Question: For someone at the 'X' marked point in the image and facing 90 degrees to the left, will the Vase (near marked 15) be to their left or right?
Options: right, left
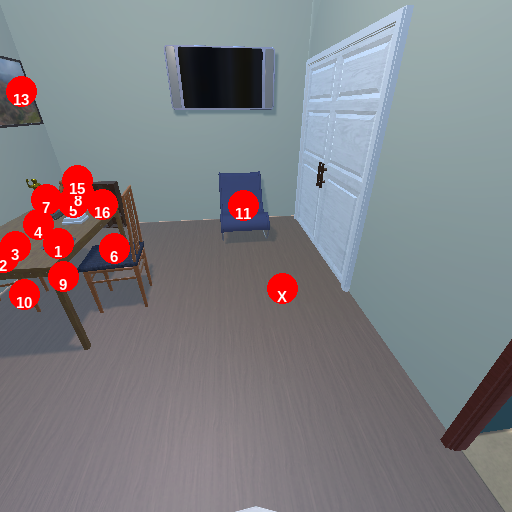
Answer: right